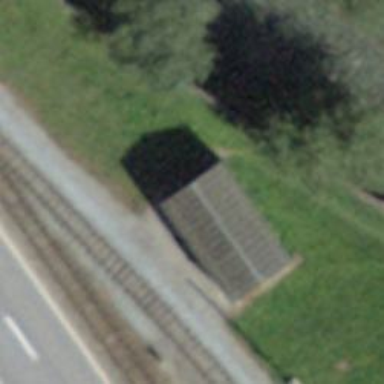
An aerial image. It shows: Railway service station.